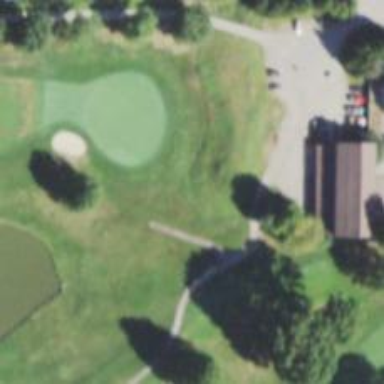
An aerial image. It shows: Path for both roads and golfers.